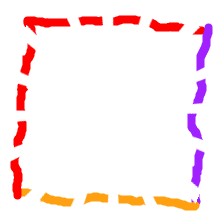
Shape: square